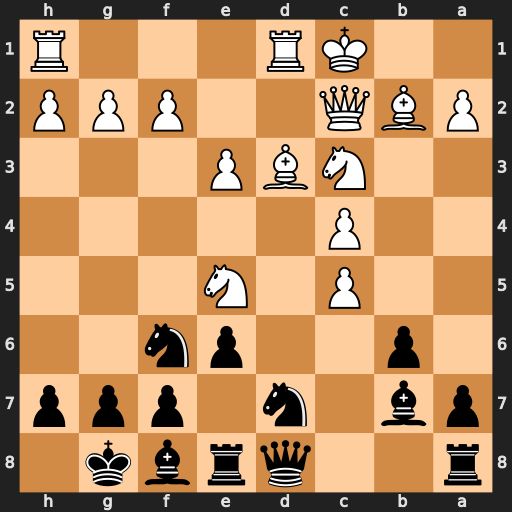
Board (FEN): r2qrbk1/pb1n1ppp/1p2pn2/2P1N3/2P5/2NBP3/PBQ2PPP/2KR3R
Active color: b
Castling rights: -
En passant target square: -
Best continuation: Nxe5 Bxh7+ Nxh7